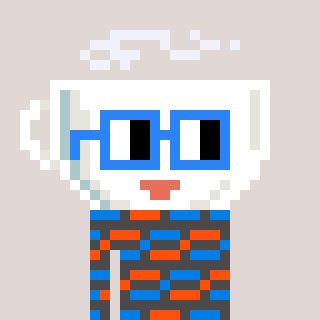
a pixel art character with square blue glasses, a mug-shaped head and a grayscale-colored body on a warm background